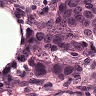
Metastatic tissue present: yes